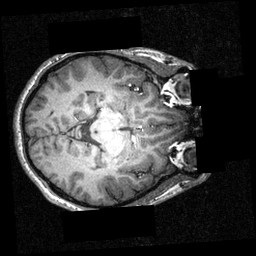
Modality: T1w
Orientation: axial
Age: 24
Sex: male
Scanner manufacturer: siemens
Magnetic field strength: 3.951 T
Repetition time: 1.5 s
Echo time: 0.00335 s